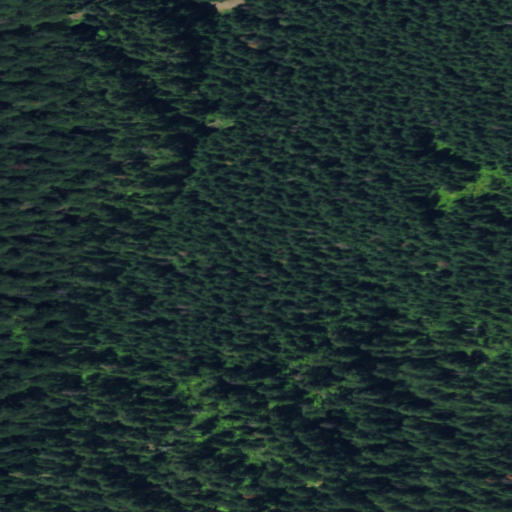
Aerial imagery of mountains in Washington named Monte Cristo Range containing evergreen forest, open development, and low intensity development